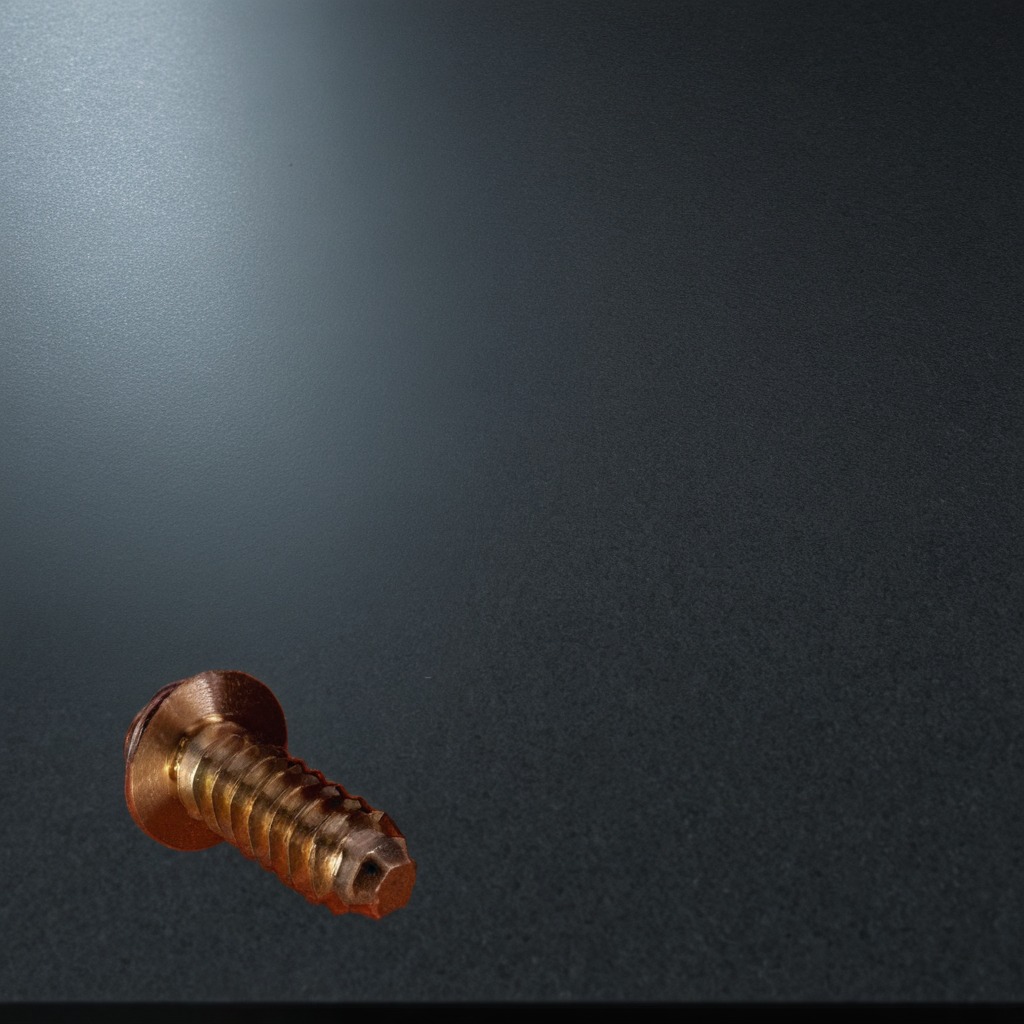
A metal screw is lying on a clean granite table inside a workshop at night dim ambient light soft shadows worn but